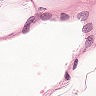
Metastatic tissue present: no